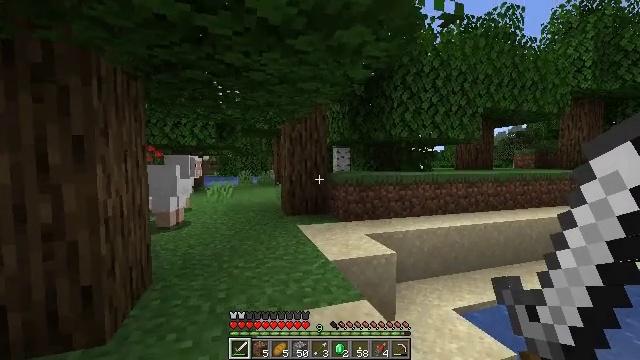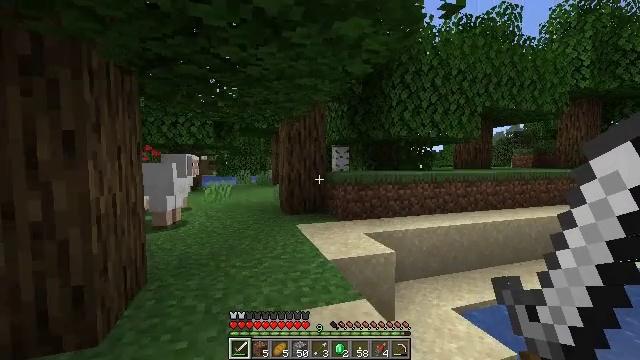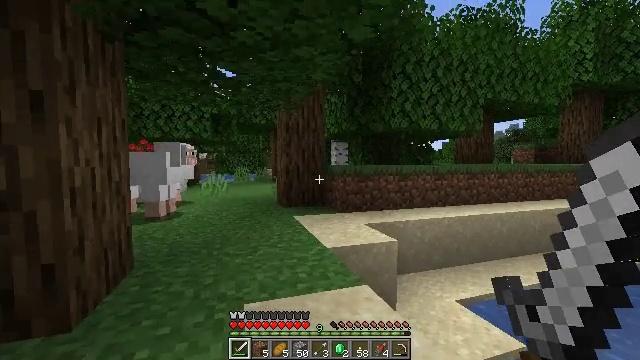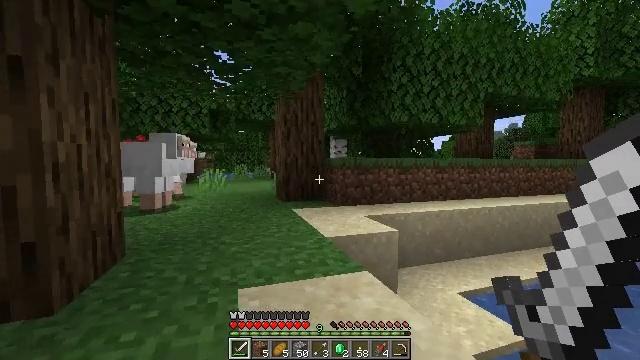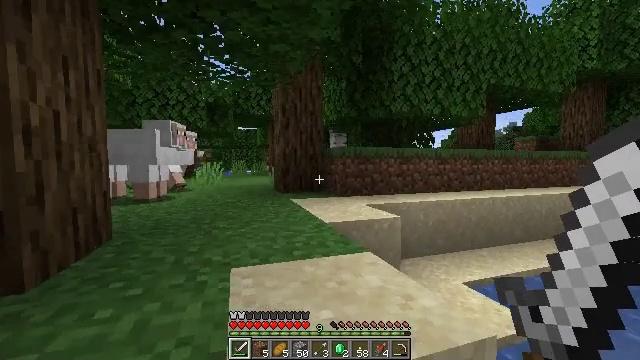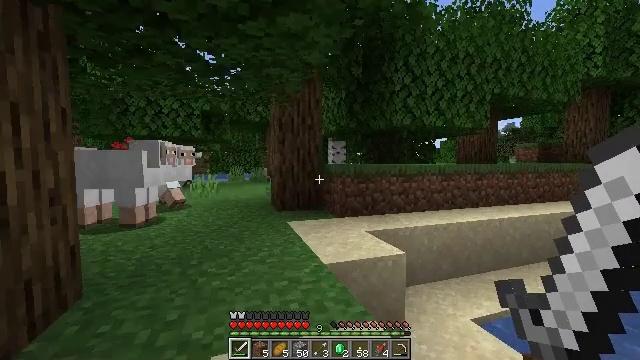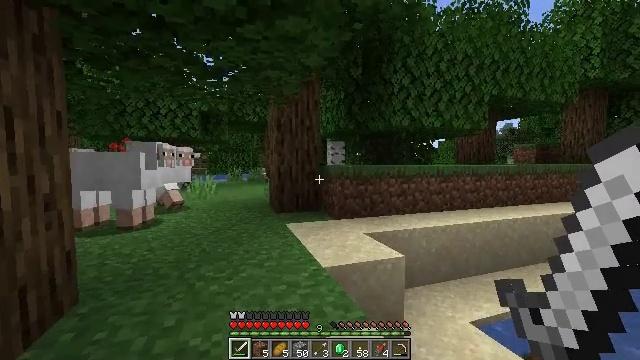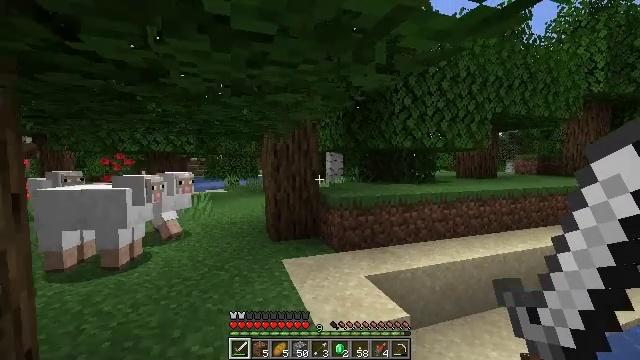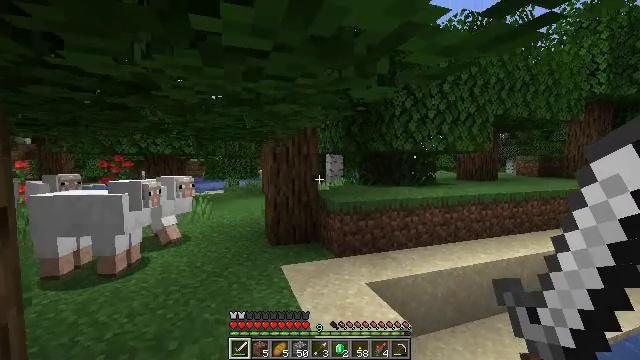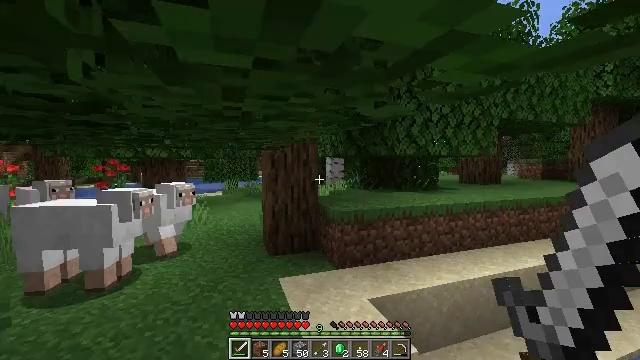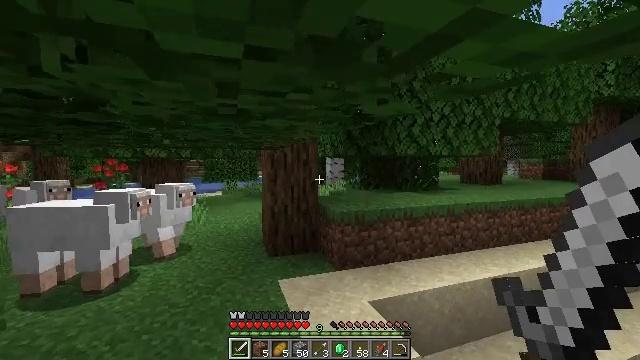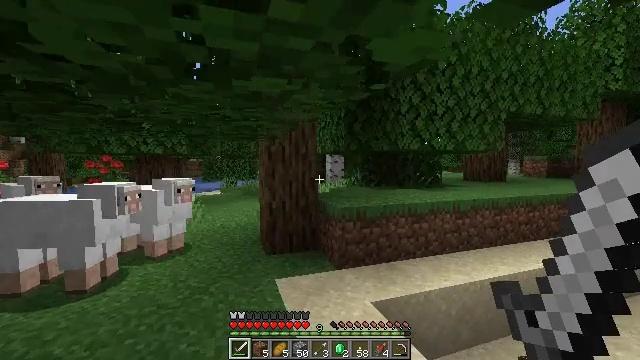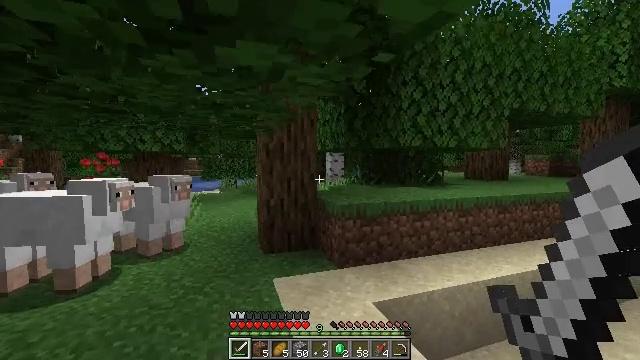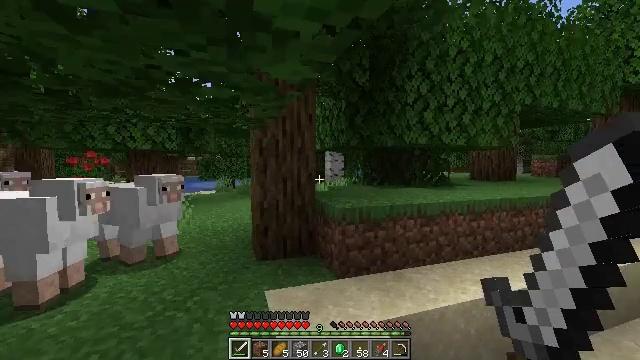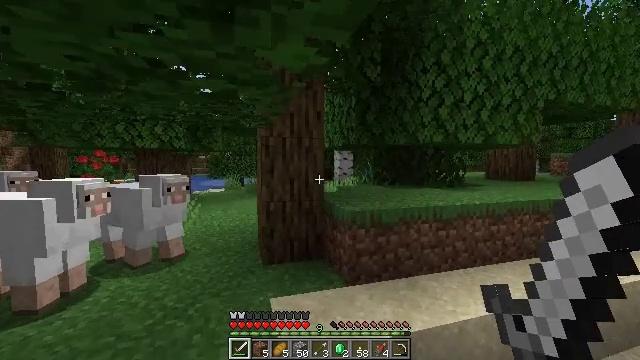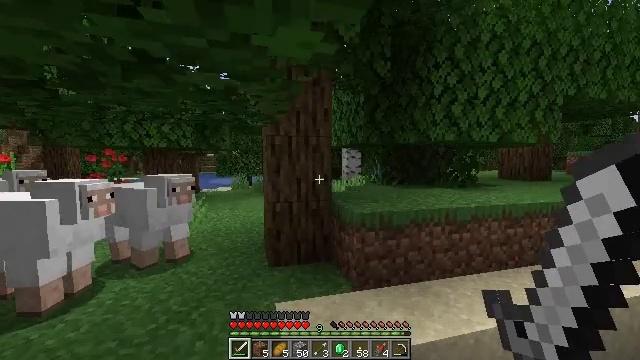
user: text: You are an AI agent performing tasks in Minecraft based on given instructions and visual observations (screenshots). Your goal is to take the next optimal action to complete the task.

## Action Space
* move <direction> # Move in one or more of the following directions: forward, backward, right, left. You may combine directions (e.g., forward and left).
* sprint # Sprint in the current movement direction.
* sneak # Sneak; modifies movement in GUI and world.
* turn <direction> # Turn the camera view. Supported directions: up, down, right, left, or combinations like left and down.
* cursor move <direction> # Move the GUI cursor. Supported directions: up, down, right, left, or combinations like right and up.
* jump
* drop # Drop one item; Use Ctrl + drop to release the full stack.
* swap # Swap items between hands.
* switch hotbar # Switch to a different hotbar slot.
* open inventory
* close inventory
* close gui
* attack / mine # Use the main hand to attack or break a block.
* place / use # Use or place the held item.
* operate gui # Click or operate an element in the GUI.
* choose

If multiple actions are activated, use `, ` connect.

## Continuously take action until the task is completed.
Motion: motion action
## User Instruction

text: Kill the salmon.
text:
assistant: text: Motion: move forward, jump
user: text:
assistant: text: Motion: move forward, jump
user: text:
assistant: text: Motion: move forward, jump
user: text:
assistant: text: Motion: move forward, jump
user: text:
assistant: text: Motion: move forward, jump
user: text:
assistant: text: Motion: move forward, jump
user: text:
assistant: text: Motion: move forward, jump
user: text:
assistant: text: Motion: move forward, jump
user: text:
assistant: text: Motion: move forward, jump
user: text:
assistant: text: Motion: move forward, jump
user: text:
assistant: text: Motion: move forward, jump
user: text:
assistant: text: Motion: move forward, jump
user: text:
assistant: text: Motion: move forward, jump
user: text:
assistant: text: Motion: move forward, turn left
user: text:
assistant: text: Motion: move forward, turn left
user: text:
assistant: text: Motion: move forward
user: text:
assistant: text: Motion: move forward
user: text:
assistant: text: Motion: move forward
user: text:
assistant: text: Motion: move forward
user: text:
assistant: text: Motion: move forward
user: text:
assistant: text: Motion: move forward
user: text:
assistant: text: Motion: move forward
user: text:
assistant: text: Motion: move forward
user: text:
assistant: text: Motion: move forward and move right, turn right
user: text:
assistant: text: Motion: move forward and move right, turn right and down
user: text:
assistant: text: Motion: move forward and move right, turn right
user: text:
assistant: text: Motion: move forward and move right, turn right
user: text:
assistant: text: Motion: move forward and move right, jump
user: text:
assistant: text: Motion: move forward, jump
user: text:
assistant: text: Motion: move forward, jump